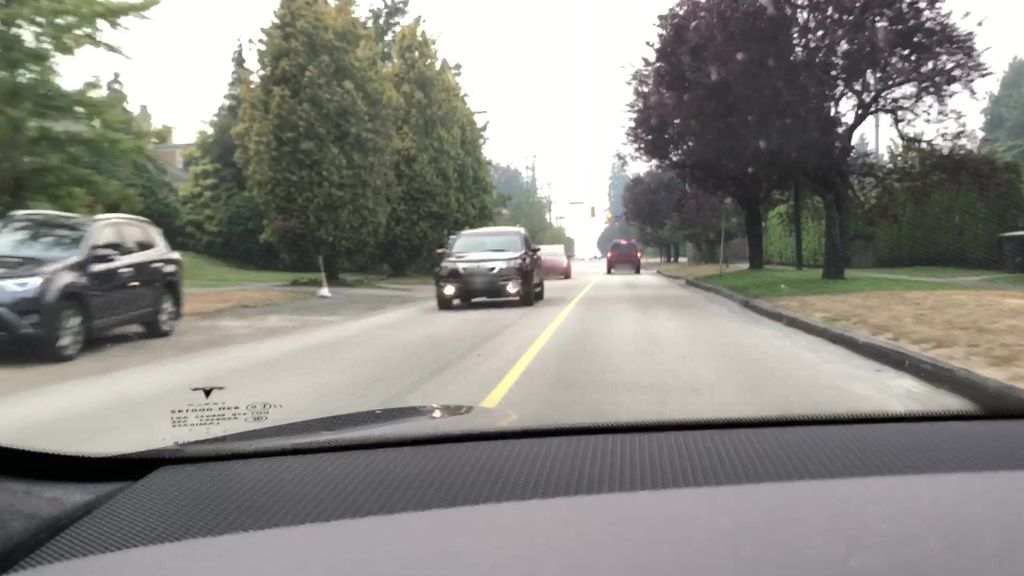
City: vancouver